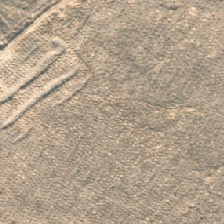
Land cover: harvested_forest